Question: Earlier when I open graph.facebook.com, I can get the ID's of all the friends of mine at one place but now I am getting redirect to another developer page.

I want to know whether any method still left by which I can get the friend's ID at once. I know that 'graph.facebook.com/username' feature, but I want to have all at once.
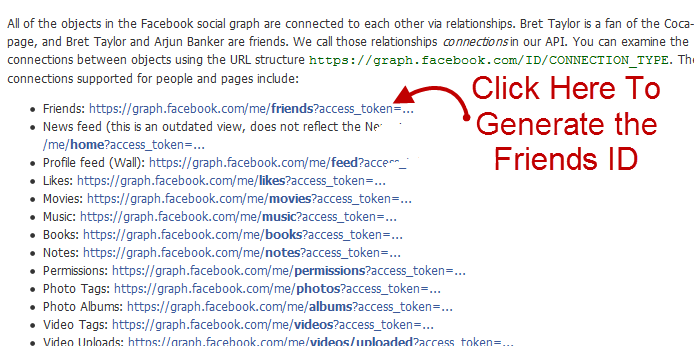
Answer: Here is an example using the <URL> that will return the id number for all your friends from within your application:
'''
include_once('facebook-php-sdk/src/facebook.php');
$facebook = new Facebook(array(
'appId' => '<your_app_id>',
'secret' => '<your_app_secret>',
));
$result = $facebook->api("/me/friends?limit=0");
$friends = array();
foreach ($result['data'] as $index => $friend) {
$friends[] = $friend['id'];
}
'''